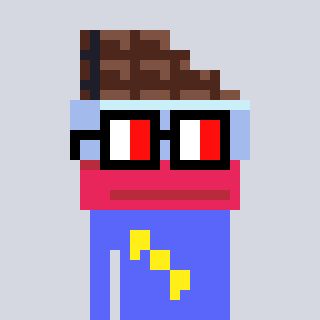
a pixel art character with square glasses with black frames and red eyes, a chocolate-shaped head and a purple-colored body on a cool background